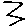
Label: zigzag